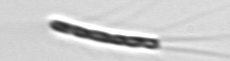
Label: Chaetoceros_subtilis